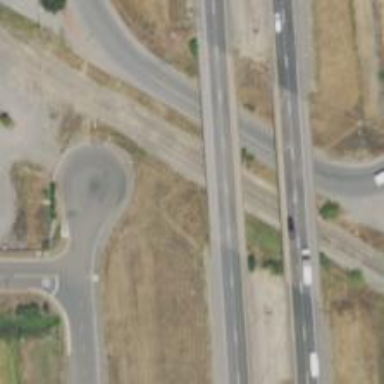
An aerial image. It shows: Bridge over trunk highway expressway.